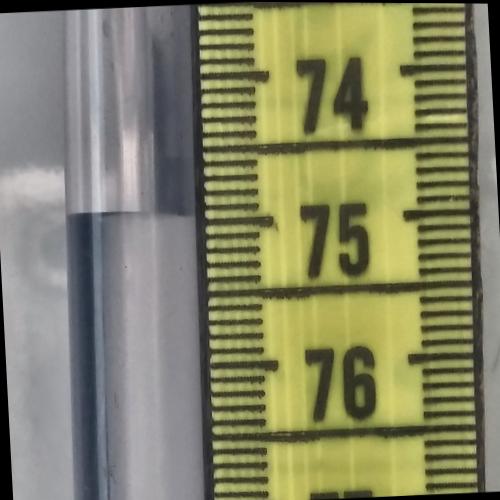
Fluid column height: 75.0 cm